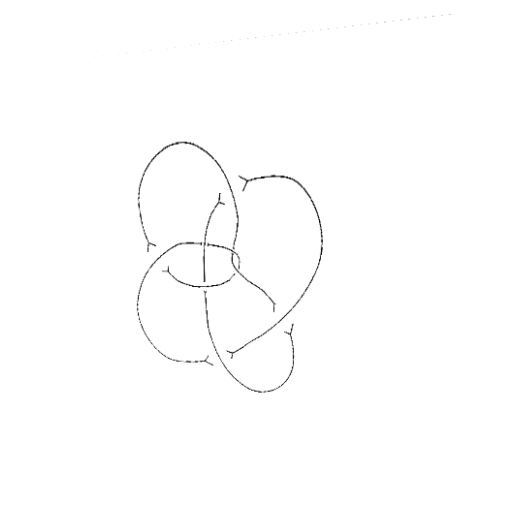
Crossing number: 8